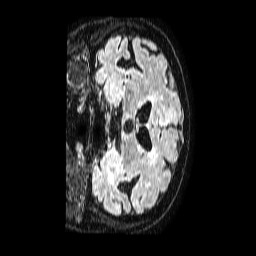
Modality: FLAIR
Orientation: coronal
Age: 70
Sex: male
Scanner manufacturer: philips
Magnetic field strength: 1.5 T
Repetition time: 4.8 s
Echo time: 0.3 s